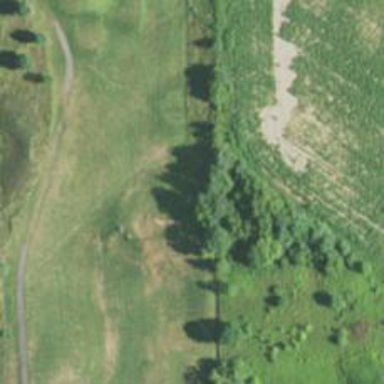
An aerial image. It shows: Area labeled as out of bounds on golf course.